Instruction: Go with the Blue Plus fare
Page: flights
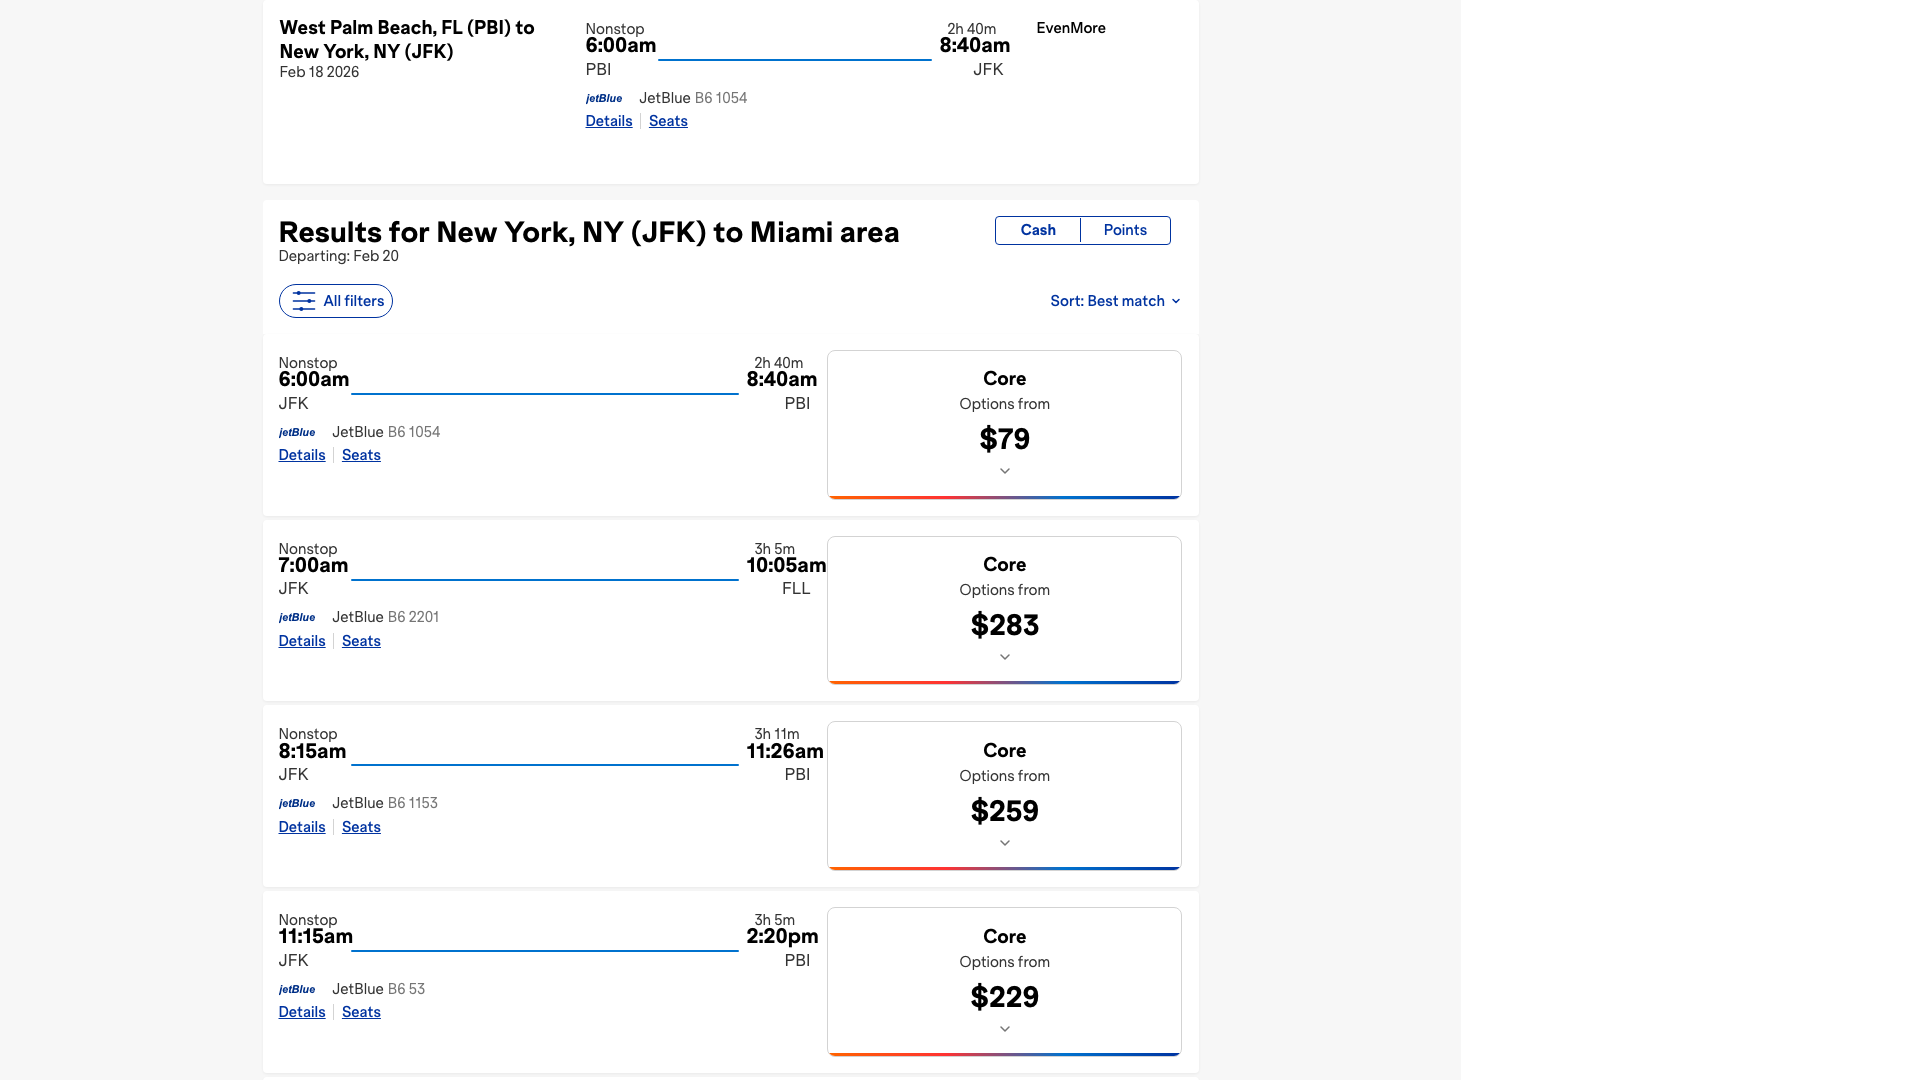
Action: click